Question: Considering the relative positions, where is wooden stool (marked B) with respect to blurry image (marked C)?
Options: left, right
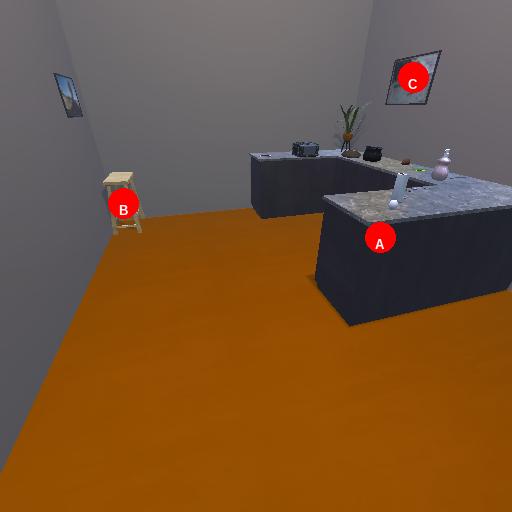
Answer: left